Question: I know this has been asked alot and in various ways, and I have tried them, but with no success. i am using netbeans and swing to create my GUI.
i have a Jlabel inside of a JPanel. Whenver I place the label inside the panel, it automatically anchors it to the closest component which is NOT what I want. I want to center the component, regardless of size.
However, creating custom JPanels in the "Code" section of the GUI editor to make a BoxLayout and GridBagLayout does not seem to work. It seems no matter what, it still anchors. You can see the attached jpg of what it is doing in my editor.
Anybody have some ideas?
As mentioned, I have tried to change the "Custom Creation Code" of the JPanel to do:
new javax.swing.JPanel(new GridBagLayout());
and then removed the parent tag of my JLabel and added "Post-Creation Code" to be:
statusPanel.add(versionLabel,new GridBagConstraints());
I have also tried typing out the GridBagConstraints to say centered.
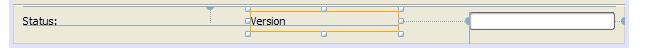
Answer: Get a copy of <URL>
You should be able to achieve this quite handily with it.